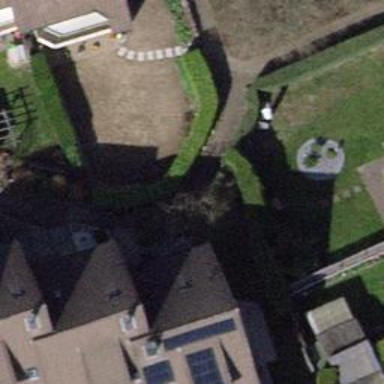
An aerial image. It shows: Hedge barrier.